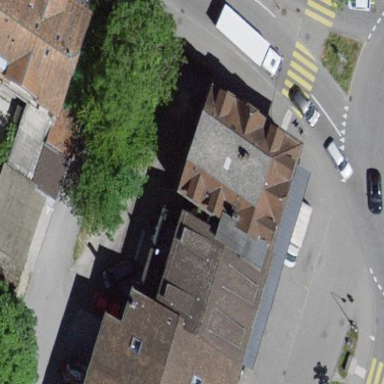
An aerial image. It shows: Building with saltbox roof made of roof tiles.